Question: Lets say i've a map of certain country. Is there anyway i'll be able to divide out the map into sectors? like the image below?
The reason why i wishes to divide is i am given a task to get the current sector the user is base on his current lat and long from the android phone. Because google map does not divides the map into the sector i wanted, i may have to divide them out individually and draw lines as overlay. Do you guys have any good solution
The sector boundaries are bounded by highways of the google map. i believe the best scenario is to manually draw out the border? i have a high resolution about 100mb of the map. however may i know how do i draw manually a border? The image is just a idea of how the dividing work. this whole system is being deployed on the android phone
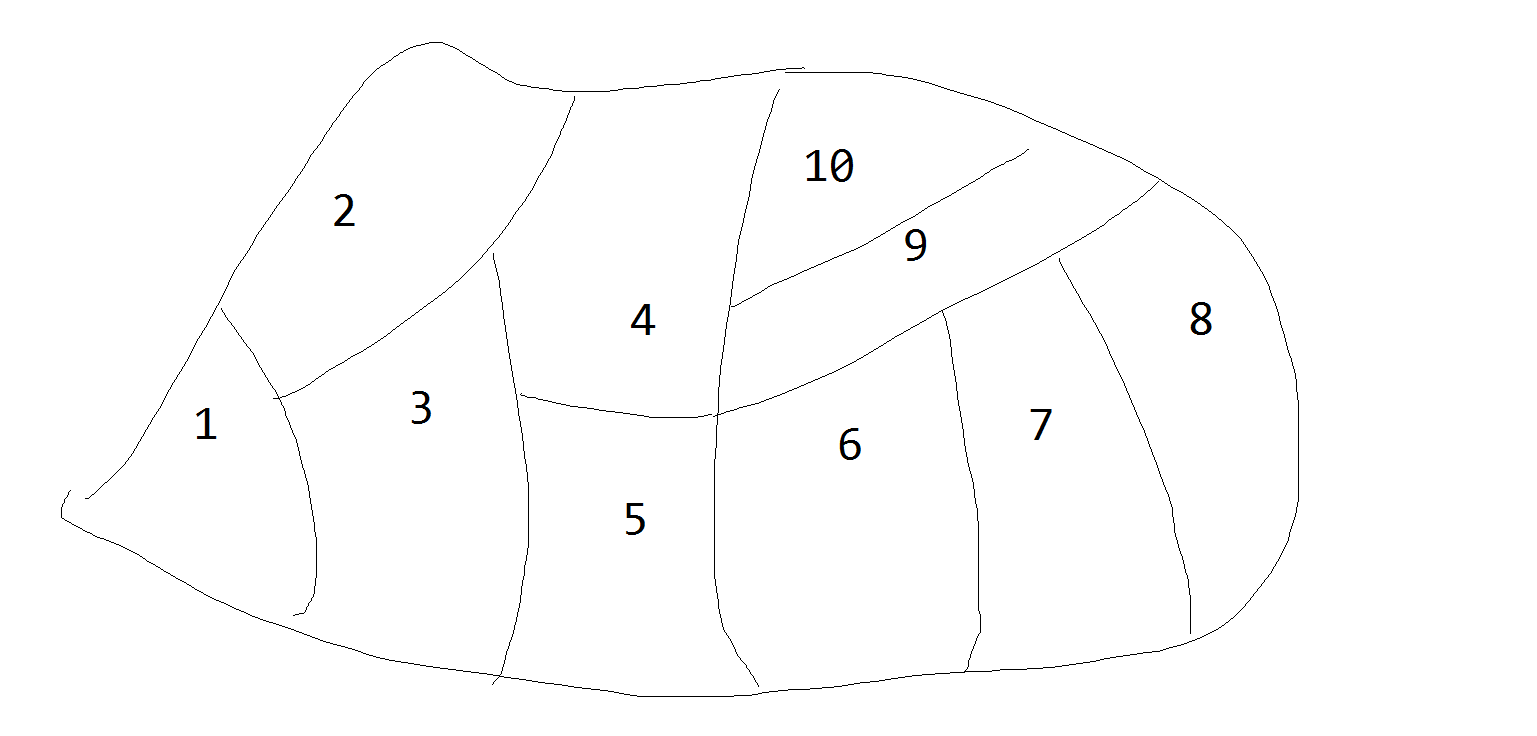
Answer: One option would be to create kml defining your custom sectors. That could be imported into FusionTables and displayed on the map using a FusionTablesLayer.
Here is <URL> that detects the row in the FusionTable that contains that point.
You can draw polygons and retrieve the kml using Google Maps "MyPlaces".
A couple of other examples:
<URL>
<URL>